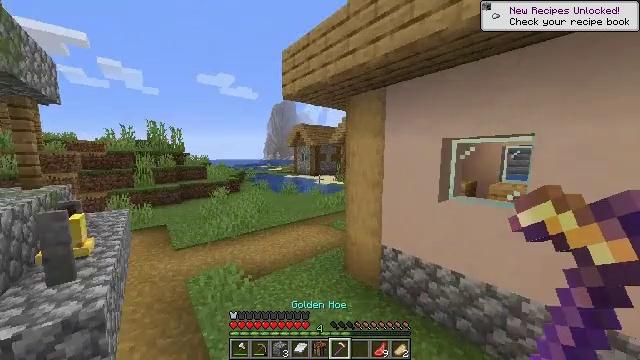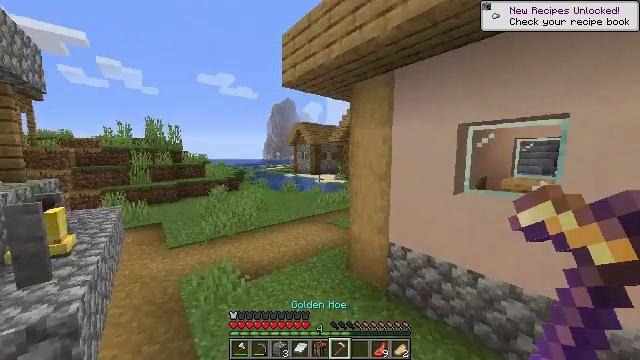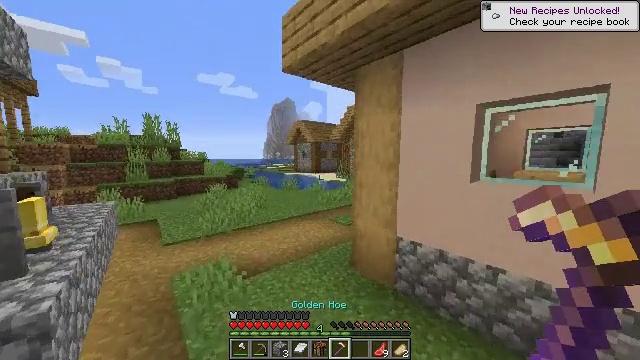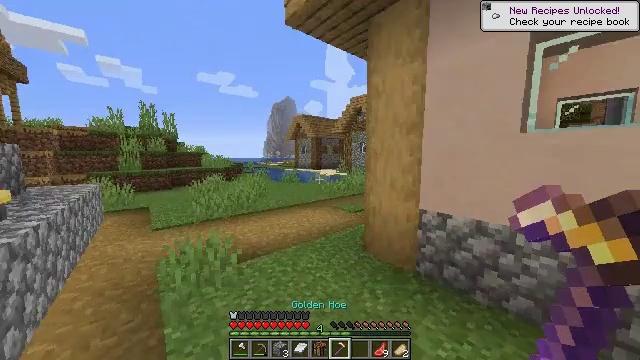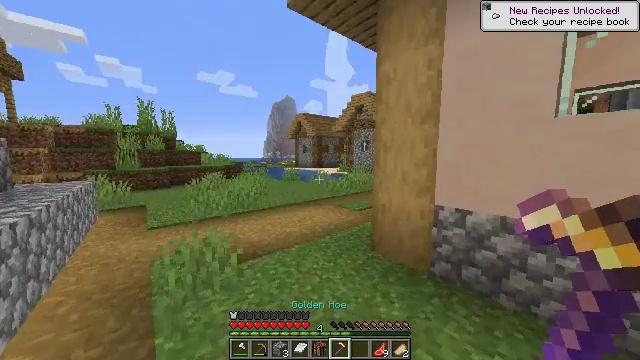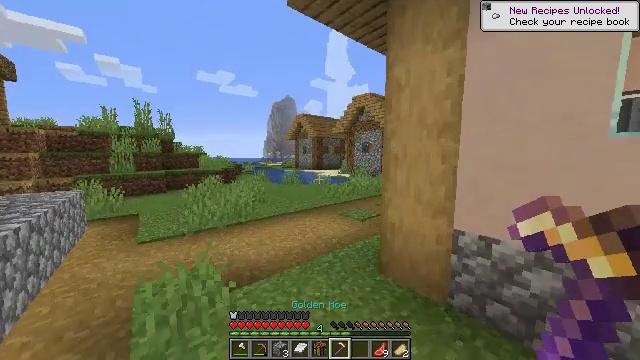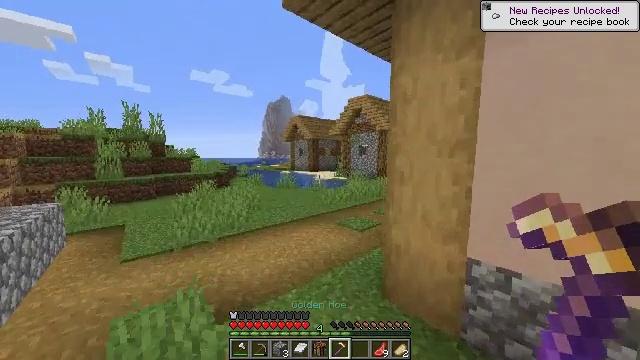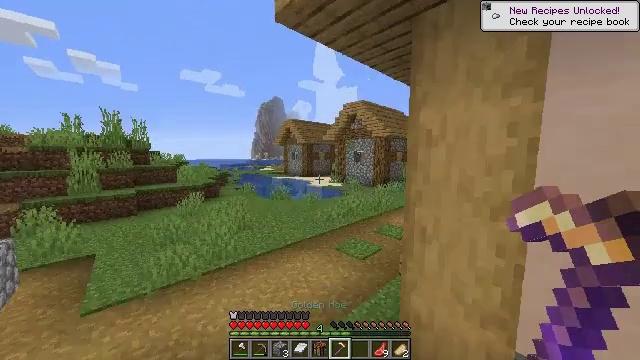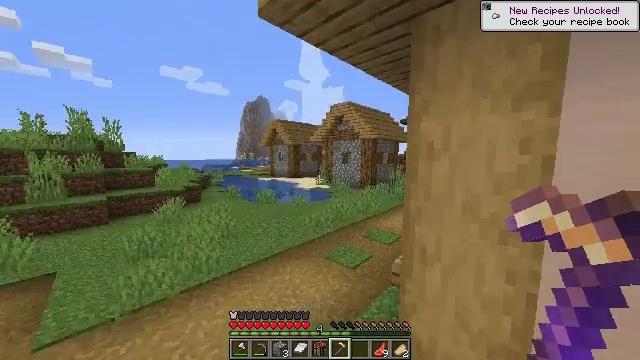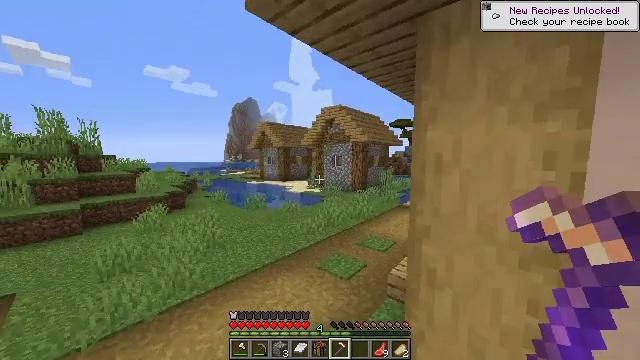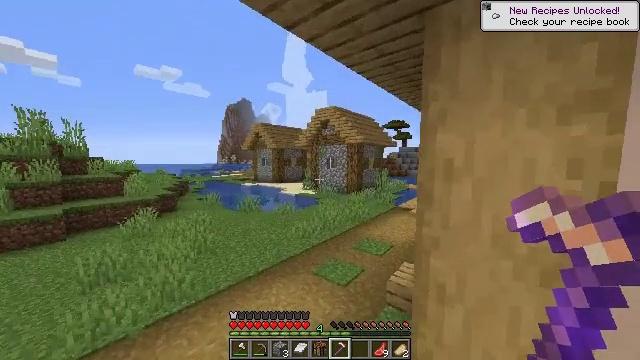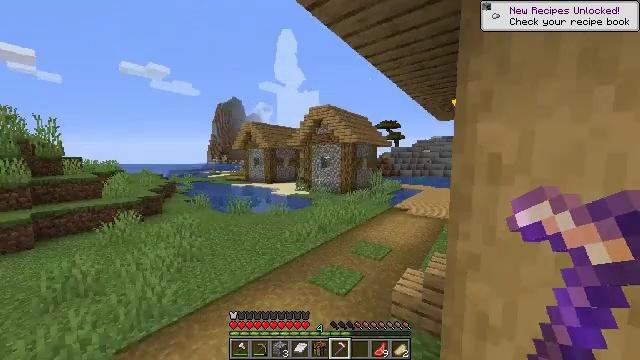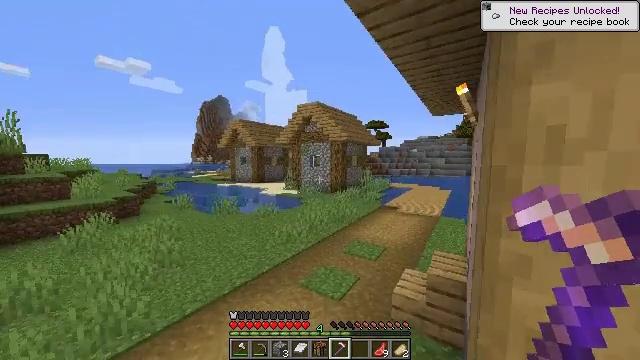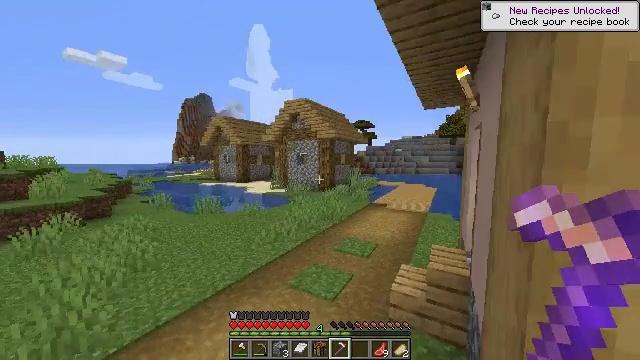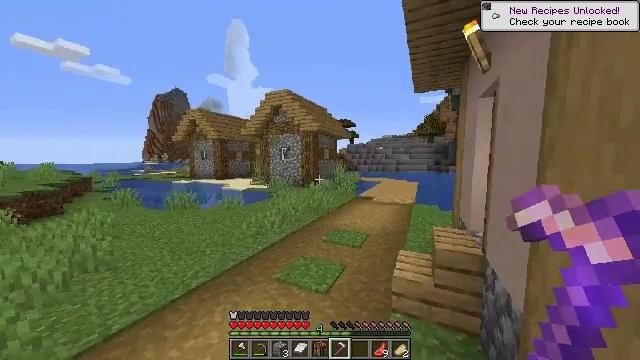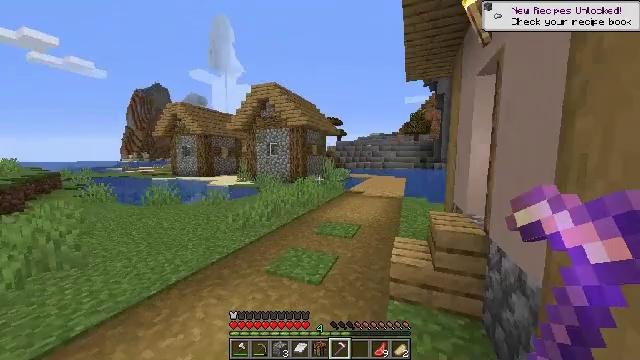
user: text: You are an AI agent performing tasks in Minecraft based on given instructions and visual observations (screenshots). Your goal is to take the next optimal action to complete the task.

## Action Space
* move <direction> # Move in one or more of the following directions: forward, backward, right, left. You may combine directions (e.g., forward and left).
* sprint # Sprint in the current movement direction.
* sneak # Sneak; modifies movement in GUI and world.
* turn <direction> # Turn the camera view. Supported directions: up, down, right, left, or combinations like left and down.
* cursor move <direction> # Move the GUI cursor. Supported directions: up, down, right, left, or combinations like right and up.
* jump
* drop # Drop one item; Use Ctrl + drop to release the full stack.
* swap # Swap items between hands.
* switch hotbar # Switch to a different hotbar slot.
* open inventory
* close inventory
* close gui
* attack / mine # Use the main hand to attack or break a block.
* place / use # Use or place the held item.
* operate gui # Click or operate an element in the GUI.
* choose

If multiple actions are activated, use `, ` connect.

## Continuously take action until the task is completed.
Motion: motion action
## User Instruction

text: Attack the composter to add it to your inventory.
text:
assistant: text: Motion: move forward and move left, sprint, jump
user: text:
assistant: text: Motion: move forward and move left, sprint, jump
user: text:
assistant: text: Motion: move forward and move left, sprint, jump
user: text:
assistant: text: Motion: move forward and move left, sprint, jump
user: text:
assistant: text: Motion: move forward, sprint, jump
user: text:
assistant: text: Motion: move forward, sprint, turn right, jump
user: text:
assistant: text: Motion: move forward, sprint, turn right, jump
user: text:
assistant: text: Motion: move forward, sprint, turn right, jump
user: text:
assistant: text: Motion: move forward, sprint, turn right, jump
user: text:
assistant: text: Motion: move forward, sprint, turn right, jump
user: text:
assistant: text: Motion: move forward, sprint, turn right, jump
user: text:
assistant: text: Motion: move forward, sprint, turn right, jump
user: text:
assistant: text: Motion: move forward, sprint, turn right, jump
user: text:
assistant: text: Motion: move forward, sprint, turn right, jump
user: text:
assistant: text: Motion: move forward, turn right, jump
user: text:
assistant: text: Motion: move forward, turn right, jump
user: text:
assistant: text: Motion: move forward, turn right, jump
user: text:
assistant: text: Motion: move forward, turn right, jump
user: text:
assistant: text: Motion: move forward, turn right, jump
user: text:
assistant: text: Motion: move forward, turn right and down, jump
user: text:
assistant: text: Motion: move forward, jump
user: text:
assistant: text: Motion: move forward, turn left, jump
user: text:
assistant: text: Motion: move forward, turn left
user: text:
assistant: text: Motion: turn left
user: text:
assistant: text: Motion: turn left and up
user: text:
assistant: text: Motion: move forward, turn left
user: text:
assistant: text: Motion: move forward, turn left
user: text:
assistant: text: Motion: move forward, sprint, turn left and up
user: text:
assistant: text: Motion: move forward, sprint, turn left
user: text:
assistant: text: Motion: move forward, sprint, turn left